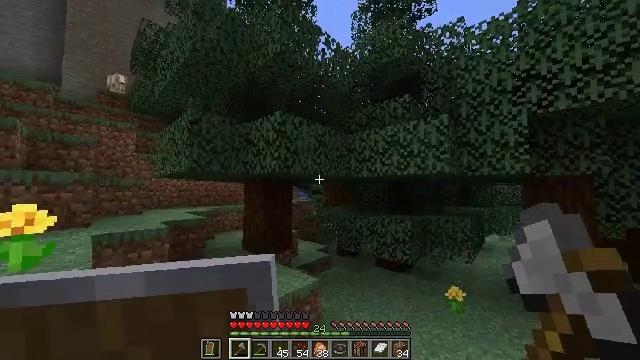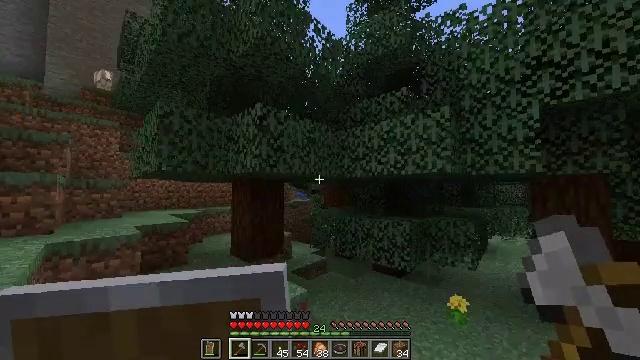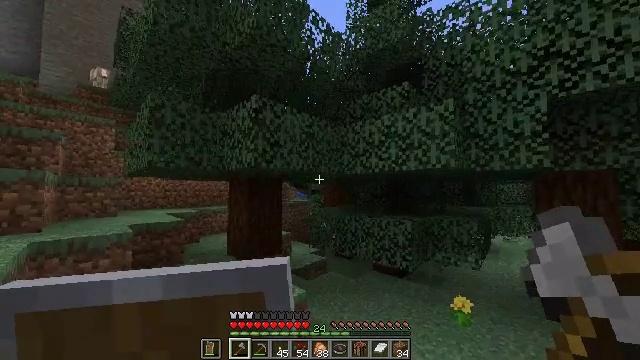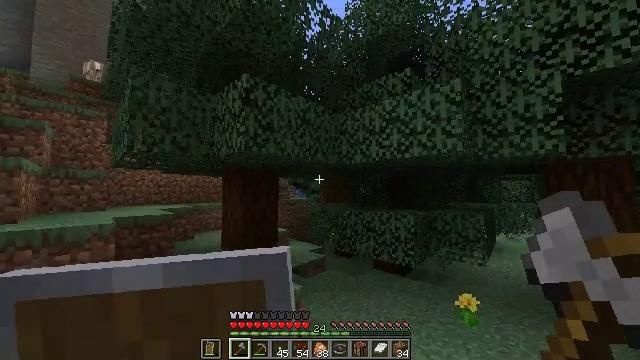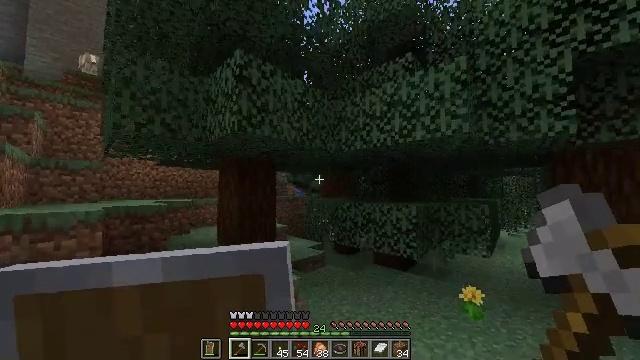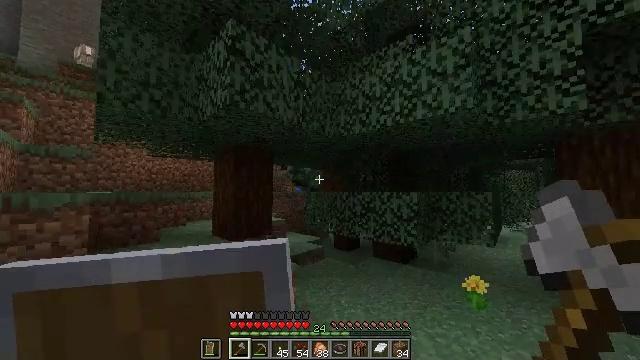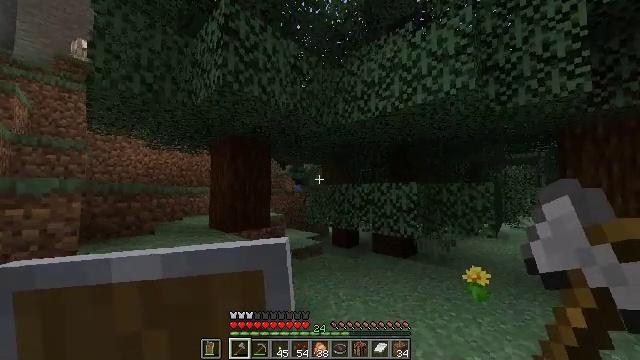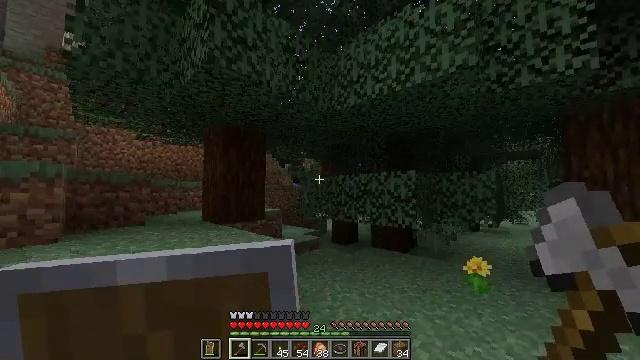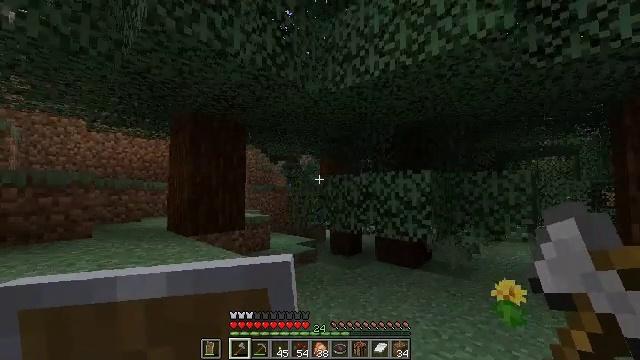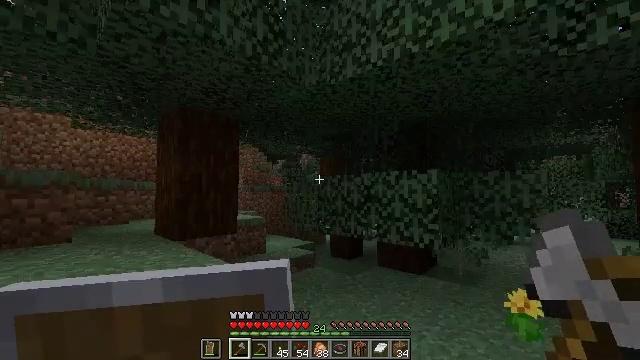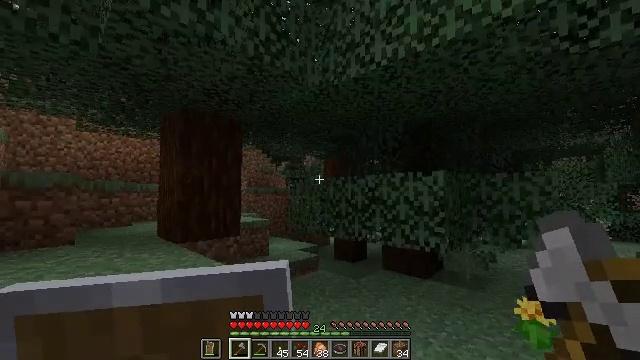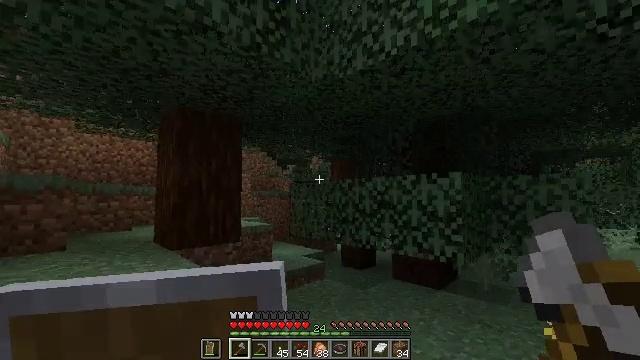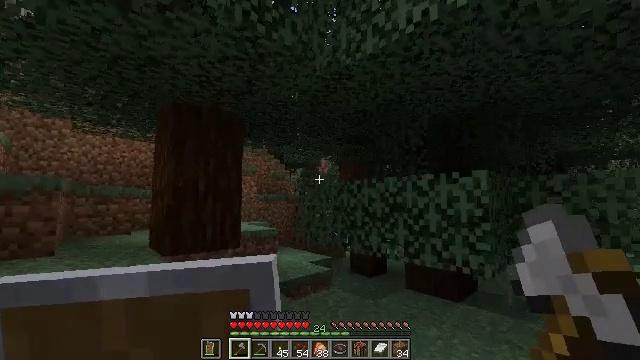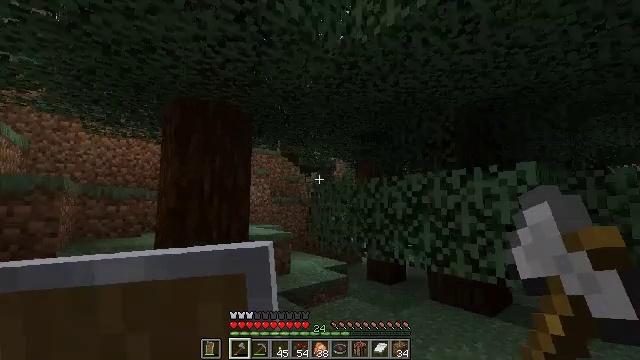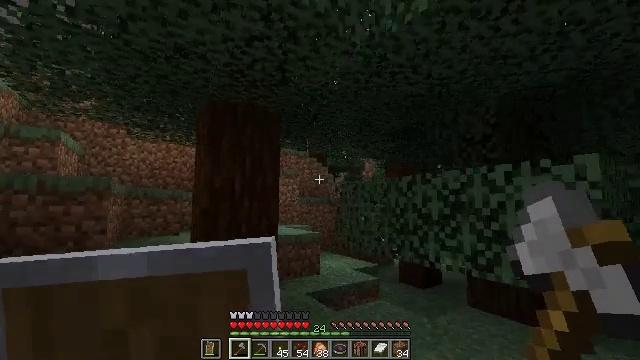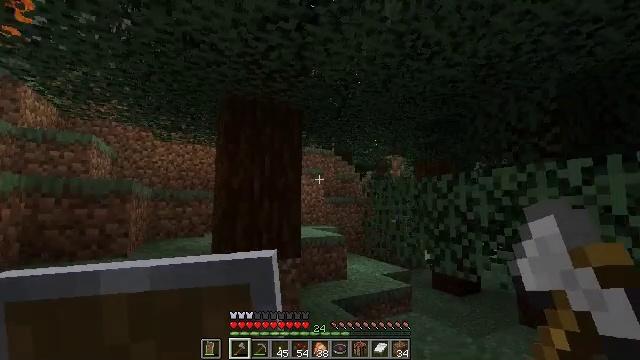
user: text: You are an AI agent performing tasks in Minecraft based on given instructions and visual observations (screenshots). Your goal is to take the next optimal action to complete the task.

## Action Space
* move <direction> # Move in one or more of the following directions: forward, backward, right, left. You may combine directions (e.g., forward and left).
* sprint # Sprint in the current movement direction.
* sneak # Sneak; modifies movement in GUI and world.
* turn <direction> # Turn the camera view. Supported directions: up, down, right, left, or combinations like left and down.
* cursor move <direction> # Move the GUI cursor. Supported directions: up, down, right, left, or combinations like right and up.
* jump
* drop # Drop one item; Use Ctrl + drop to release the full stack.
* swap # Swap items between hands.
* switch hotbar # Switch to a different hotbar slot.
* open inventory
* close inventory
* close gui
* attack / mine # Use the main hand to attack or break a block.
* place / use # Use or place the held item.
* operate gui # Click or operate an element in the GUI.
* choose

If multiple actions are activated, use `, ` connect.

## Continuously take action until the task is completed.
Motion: motion action
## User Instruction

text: Collect spruce leaves for landscaping.
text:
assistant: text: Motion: move forward
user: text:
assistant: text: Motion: move forward
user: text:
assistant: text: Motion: move forward
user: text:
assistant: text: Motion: move forward
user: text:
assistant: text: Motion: move forward
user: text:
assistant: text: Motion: move forward
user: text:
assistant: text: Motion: move forward
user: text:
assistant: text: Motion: move forward
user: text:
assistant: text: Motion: move forward
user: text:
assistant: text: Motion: move forward
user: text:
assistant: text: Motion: move forward, turn left
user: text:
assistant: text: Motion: move forward, turn left
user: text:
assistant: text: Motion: move forward, turn left
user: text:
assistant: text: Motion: move forward, turn left
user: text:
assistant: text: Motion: move forward, turn left
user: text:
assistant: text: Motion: move forward
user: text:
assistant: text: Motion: move forward and move right
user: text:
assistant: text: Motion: move forward and move right
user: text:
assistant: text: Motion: move forward and move right
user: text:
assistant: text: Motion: move forward
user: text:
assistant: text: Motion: move forward, turn left
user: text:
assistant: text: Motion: move forward
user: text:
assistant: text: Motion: move forward
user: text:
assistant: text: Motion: move forward
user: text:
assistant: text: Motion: move forward, turn left and down
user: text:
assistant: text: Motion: move forward
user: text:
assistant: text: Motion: move forward
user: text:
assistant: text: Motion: move forward
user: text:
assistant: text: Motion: move forward, turn right and down
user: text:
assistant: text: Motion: move forward, turn right and down